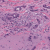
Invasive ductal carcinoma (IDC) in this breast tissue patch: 1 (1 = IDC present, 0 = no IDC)